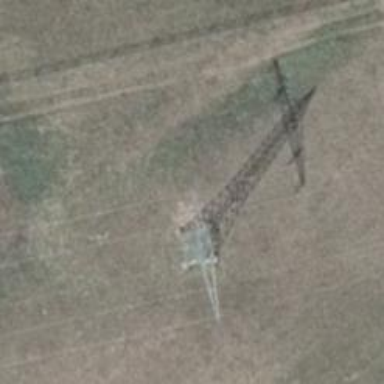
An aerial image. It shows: Power tower.